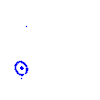
Particle: proton